Field crop: maize
Growth stage: 2
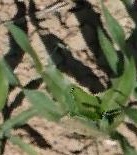
Species: maize